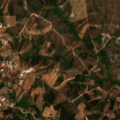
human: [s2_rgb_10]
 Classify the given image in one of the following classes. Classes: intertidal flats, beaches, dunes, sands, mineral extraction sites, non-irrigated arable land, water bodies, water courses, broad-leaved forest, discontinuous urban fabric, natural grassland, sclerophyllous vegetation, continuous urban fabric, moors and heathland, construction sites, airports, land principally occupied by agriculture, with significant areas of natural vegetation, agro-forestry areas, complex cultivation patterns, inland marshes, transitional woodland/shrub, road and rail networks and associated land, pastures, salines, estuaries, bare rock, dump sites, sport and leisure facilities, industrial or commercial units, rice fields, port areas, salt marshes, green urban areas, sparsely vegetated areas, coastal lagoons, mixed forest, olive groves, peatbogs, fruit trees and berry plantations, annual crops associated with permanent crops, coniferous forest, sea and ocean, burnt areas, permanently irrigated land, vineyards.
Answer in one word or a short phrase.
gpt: discontinuous urban fabric, non-irrigated arable land, annual crops associated with permanent crops, broad-leaved forest